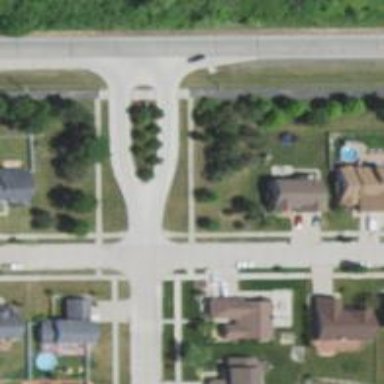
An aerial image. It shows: Unmarked road crossing.